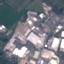
Land use / land cover: Industrial